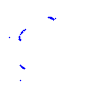
Particle: proton